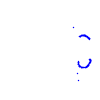
Particle: proton